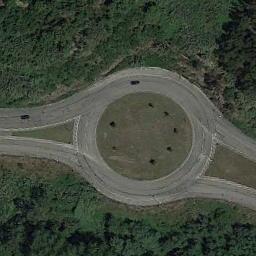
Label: roundabout